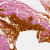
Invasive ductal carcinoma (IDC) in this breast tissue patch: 0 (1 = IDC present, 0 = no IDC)